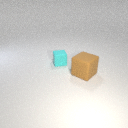
small cyan rubber cube behind large brown rubber cube